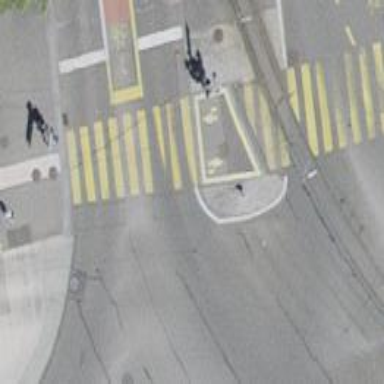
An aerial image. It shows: Marked road crossing with visible crossing markings.